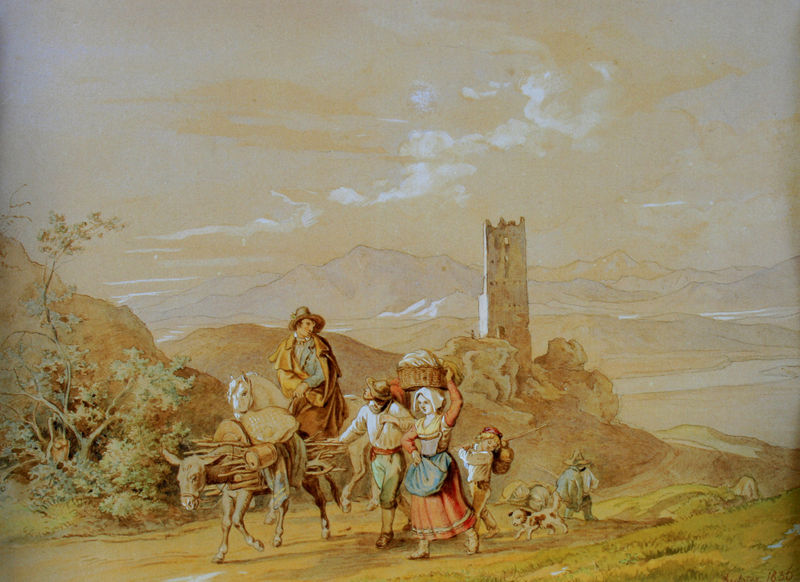
Titel: In der römischen Campagna
Künstler: Adrian Ludwig Richter
Institution: Privatbesitz
Schlagwörter: baum, berg, blau, gemälde, himmel, kopf, mann, schatten, wasser, weiß, wolken, aquarell, fluss, grün, landschaft, menschen, see, äste, braun, frau, hintergrund, holz, hut, licht, männer, pastell, strasse, zeichnung, gras, hund, rot, weg, wiese, wolke, haube, rock, mensch, tragen, bild, feld, felder, hügel, natur, strauch, vögel, busch, gebüsch, kirche, pfad, wiesen, familie, händler, kind, pflanzen, bauern, esel, genre, pferd, reiter, turm, schürze, farbig, küste, magd, gepäck, last, reisig, berge, fels, gebirge, kutsche, markt, romantik, korb, junge, bauer, flucht, ruine, burg, wandern, ländlich, wanderer, rine, lasttier, packesel, gespann, reisende, tempera, bau, bäuerlich, fesnter, burgruine, itakien, lastesel, campagna, turmruine, gürtek, farbif, aquare, esel pferd, korbruine